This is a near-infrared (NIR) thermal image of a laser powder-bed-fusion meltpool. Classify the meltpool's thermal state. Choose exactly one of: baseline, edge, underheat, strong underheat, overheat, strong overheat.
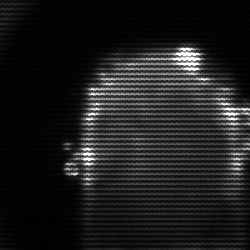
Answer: baseline